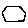
Label: hexagon